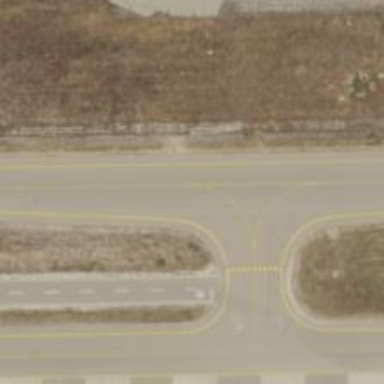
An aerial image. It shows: Image of taxiway at airport.